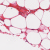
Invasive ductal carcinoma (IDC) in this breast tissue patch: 0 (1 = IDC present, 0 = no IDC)